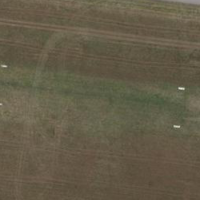
EUNIS habitat code: 57
Species observed at this site:
Milvus milvus
Ciconia ciconia
Buteo buteo
Falco tinnunculus
Accipiter nisus
Milvus migrans